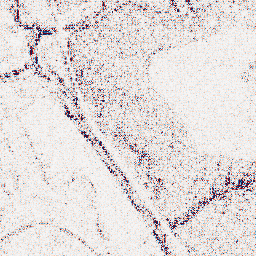
Category: wavelet
Decomposition family: wavelet_reverse_biorthogonal
Decomposition parameters: wavelet: rbio2.4
level: 1
Upsampling method: regularized
Upsampling parameters: scale: 4
lambda_reg: 0.01
Upsampling scale: 4